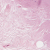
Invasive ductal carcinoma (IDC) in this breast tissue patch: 0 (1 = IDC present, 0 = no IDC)